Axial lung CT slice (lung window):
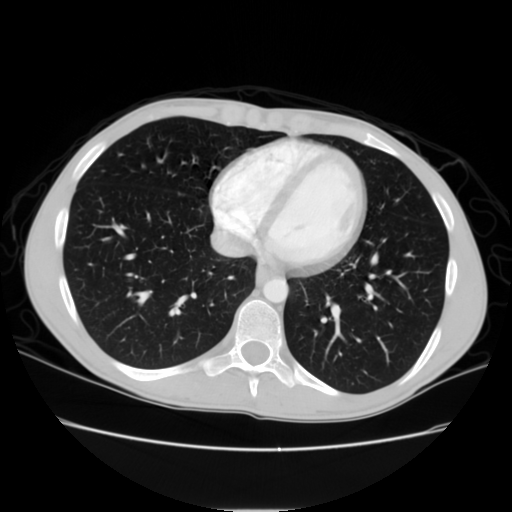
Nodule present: no